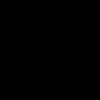
Label: space